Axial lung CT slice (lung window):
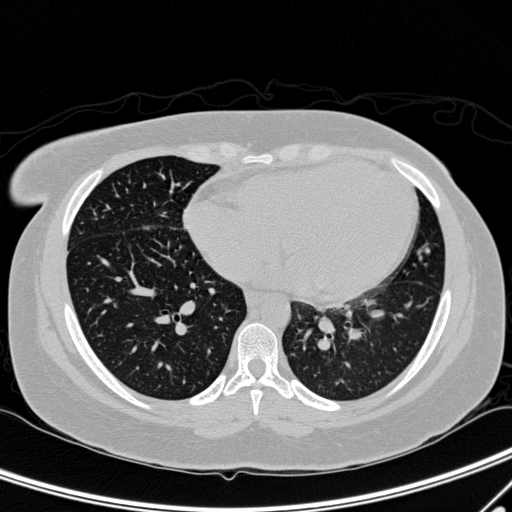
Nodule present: no